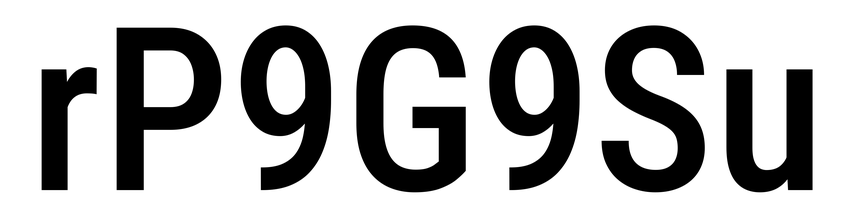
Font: Roboto_Condensed_Medium